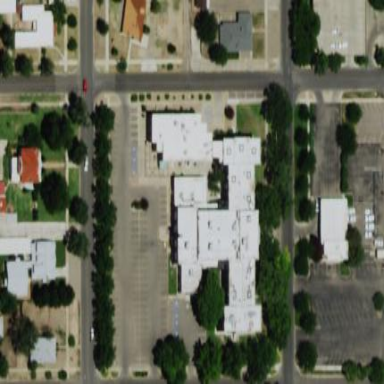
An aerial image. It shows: Office building.